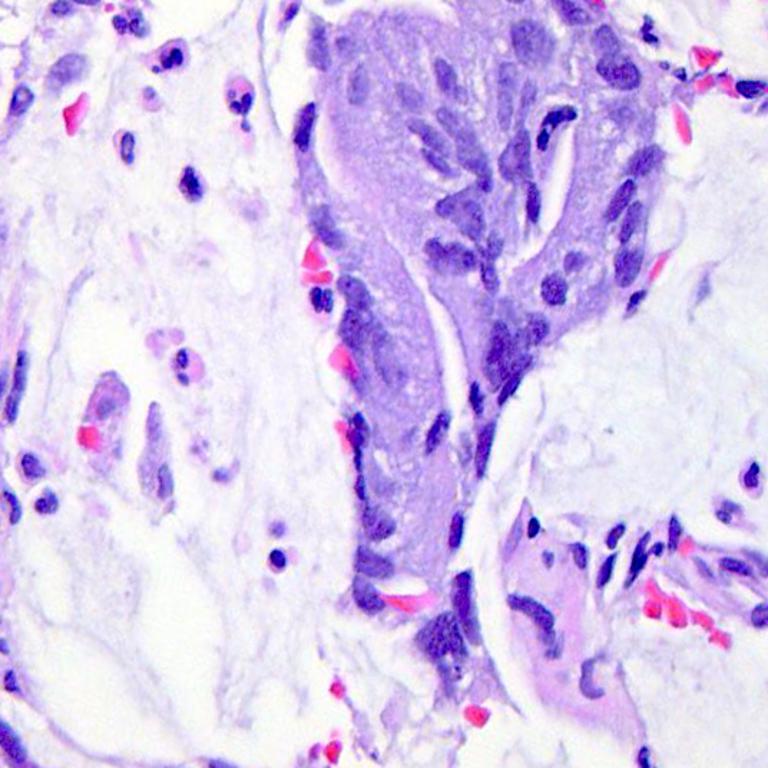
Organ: colon
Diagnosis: adenocarcinomas